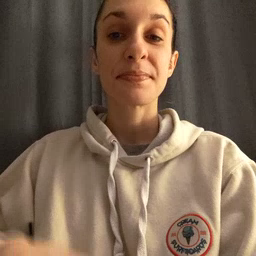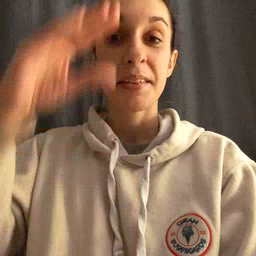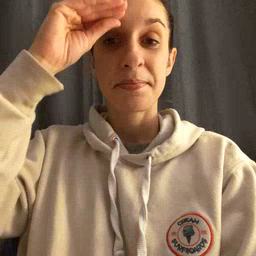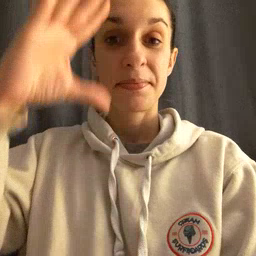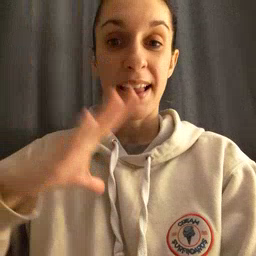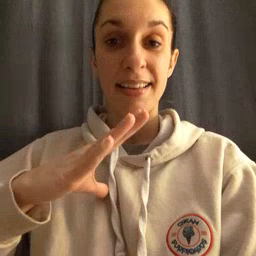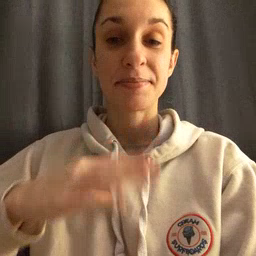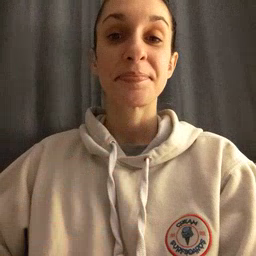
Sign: man